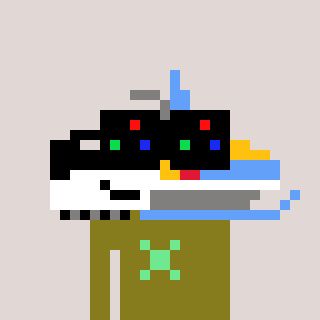
a pixel art character with square black sunglasses, a snowmobile-shaped head and a gunk-colored body on a warm background